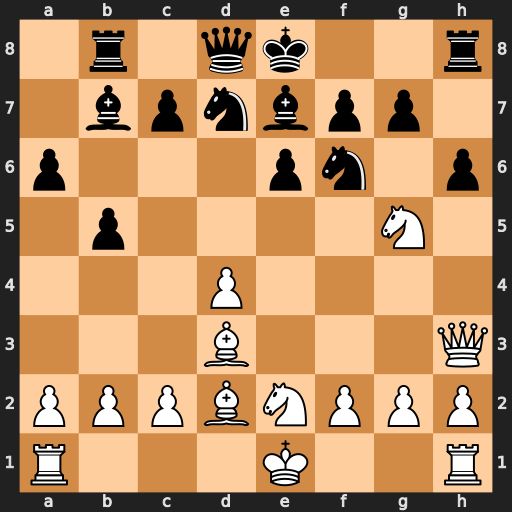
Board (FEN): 1r1qk2r/1bpnbpp1/p3pn1p/1p4N1/3P4/3B3Q/PPPBNPPP/R3K2R
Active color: w
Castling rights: KQk
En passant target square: -
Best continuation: Nxe6 fxe6 Bg6+